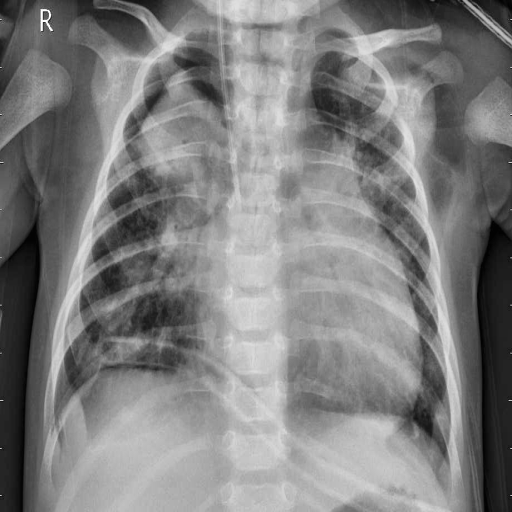
Finding: PNEUMONIA